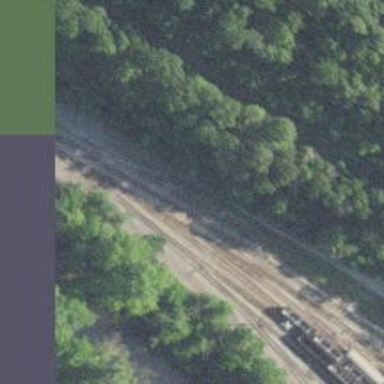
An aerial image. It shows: Abandoned railway.